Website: bh-photo
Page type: address-validator
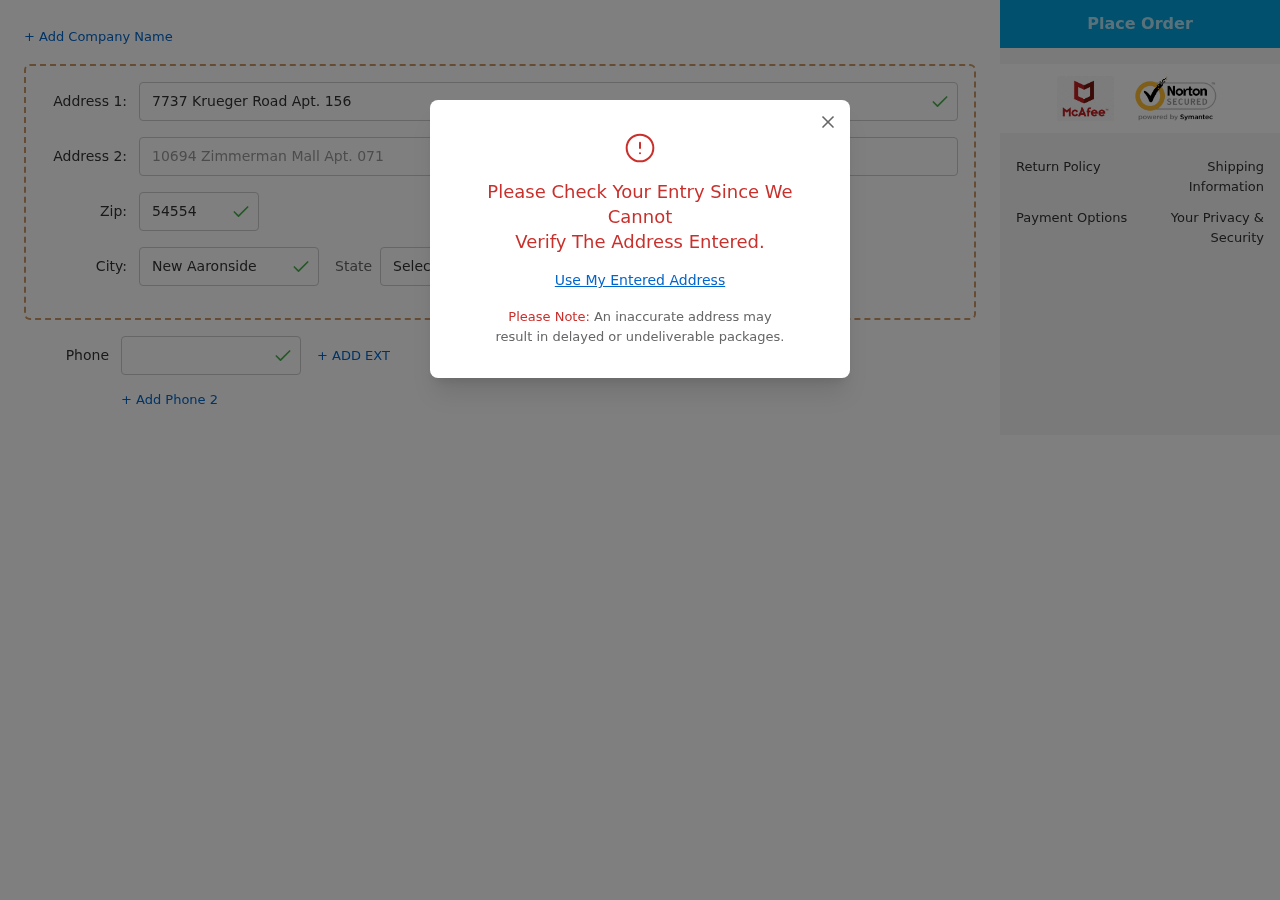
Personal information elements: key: PII_CITY
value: New Aaronside
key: PII_PHONE
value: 8807755892
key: PII_POSTCODE
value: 54554
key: PII_STATE_ABBR
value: PA
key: PII_STREET
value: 7737 Krueger Road Apt. 156
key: PII_STREET2
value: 10694 Zimmerman Mall Apt. 071